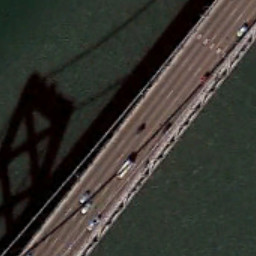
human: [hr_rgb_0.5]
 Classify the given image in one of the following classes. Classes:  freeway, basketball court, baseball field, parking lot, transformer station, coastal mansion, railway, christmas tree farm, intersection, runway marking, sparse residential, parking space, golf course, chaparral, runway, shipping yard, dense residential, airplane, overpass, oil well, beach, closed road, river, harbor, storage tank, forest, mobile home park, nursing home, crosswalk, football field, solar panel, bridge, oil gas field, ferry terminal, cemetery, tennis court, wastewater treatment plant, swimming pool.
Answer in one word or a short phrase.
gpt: bridge